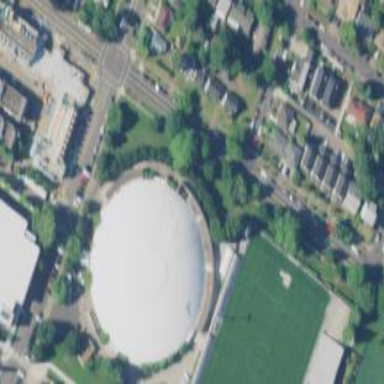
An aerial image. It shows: Stadium building with basketball court.